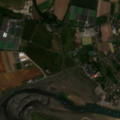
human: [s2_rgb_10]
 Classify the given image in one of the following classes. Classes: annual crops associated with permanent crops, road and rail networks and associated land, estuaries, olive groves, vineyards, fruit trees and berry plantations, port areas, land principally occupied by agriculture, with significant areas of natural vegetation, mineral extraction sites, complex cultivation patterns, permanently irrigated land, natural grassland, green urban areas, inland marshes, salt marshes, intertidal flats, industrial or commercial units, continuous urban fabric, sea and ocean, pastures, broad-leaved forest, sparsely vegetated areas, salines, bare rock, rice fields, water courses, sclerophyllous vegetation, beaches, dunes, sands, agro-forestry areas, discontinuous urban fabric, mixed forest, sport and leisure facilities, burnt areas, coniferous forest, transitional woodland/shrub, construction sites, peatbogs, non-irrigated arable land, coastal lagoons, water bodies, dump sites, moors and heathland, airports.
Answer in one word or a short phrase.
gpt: discontinuous urban fabric, non-irrigated arable land, land principally occupied by agriculture, with significant areas of natural vegetation, beaches, dunes, sands, intertidal flats, estuaries